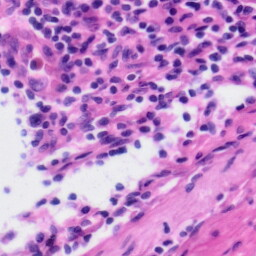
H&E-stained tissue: Tonsil